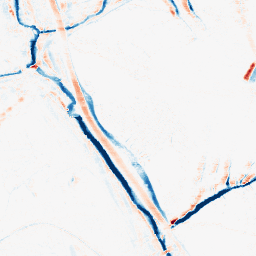
Category: morphological
Decomposition family: morphological_ellipse
Decomposition parameters: operation: average
width: 5
height: 10
Upsampling method: quintic
Upsampling parameters: scale: 2
Upsampling scale: 2